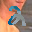
Label: 2